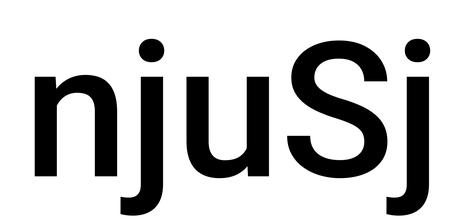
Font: Roboto_Medium